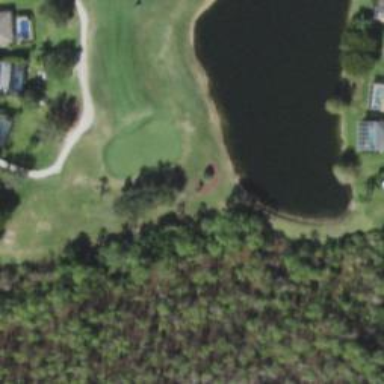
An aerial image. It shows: View of golf hole.